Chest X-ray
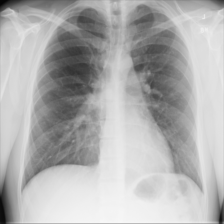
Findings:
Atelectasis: negative
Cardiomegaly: negative
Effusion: negative
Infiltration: negative
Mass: negative
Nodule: negative
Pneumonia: negative
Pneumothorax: negative
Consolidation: negative
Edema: negative
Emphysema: negative
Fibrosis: negative
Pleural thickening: negative
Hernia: negative